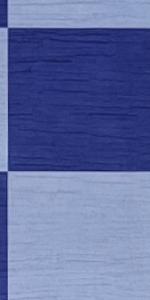
Label: Empty